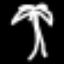
Label: palm tree